Свет от источника $S$ двумя путями приходит к экрану, проходя через стеклянные прямоугольные призмы $A$ и $B$ (см. рисунок).  Длина каждой из призм $l$. Скорость света в воздухе равна $c$. Показатель преломления стекла $n$.
Насколько быстрее свет пройдет по нижнему пути, если призму $B$ привести в движение в сторону экрана со скоростью $v$?
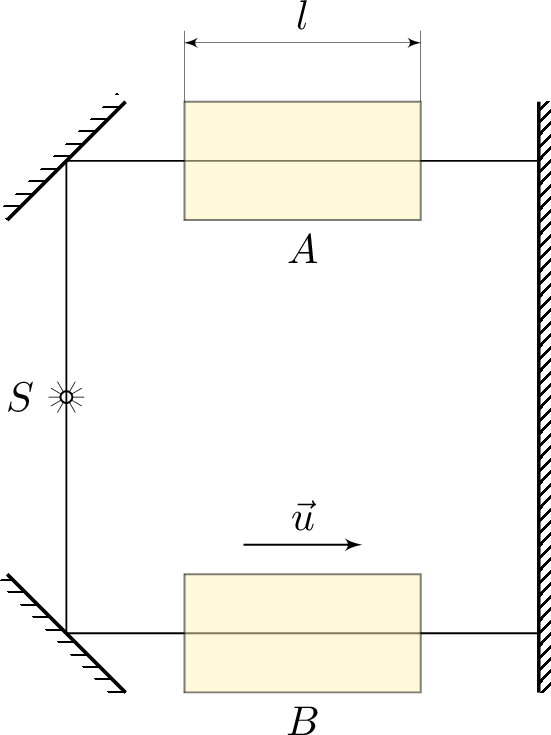
Ответ: $$ \Delta t=\frac{v l n}{c^{2}}. $$
Темы:
T, Оптика, Геометрическая оптика, Всероссийские, Движущаяся среда